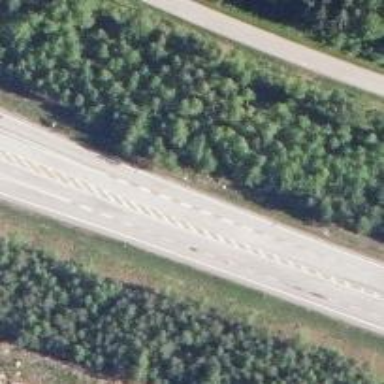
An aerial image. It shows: Asphalt motorway categorized as trunk road.